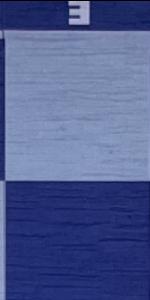
Label: Empty